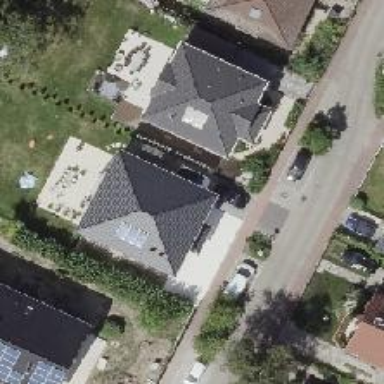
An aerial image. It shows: Simple and straightforward house.